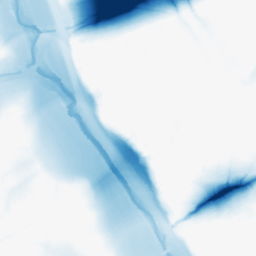
Category: morphological
Decomposition family: morphological
Decomposition parameters: operation: closing
size: 50
Upsampling method: bicubic_16x
Upsampling parameters: scale: 16
Upsampling scale: 16